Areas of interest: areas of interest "Lai Yue Shopping Center"
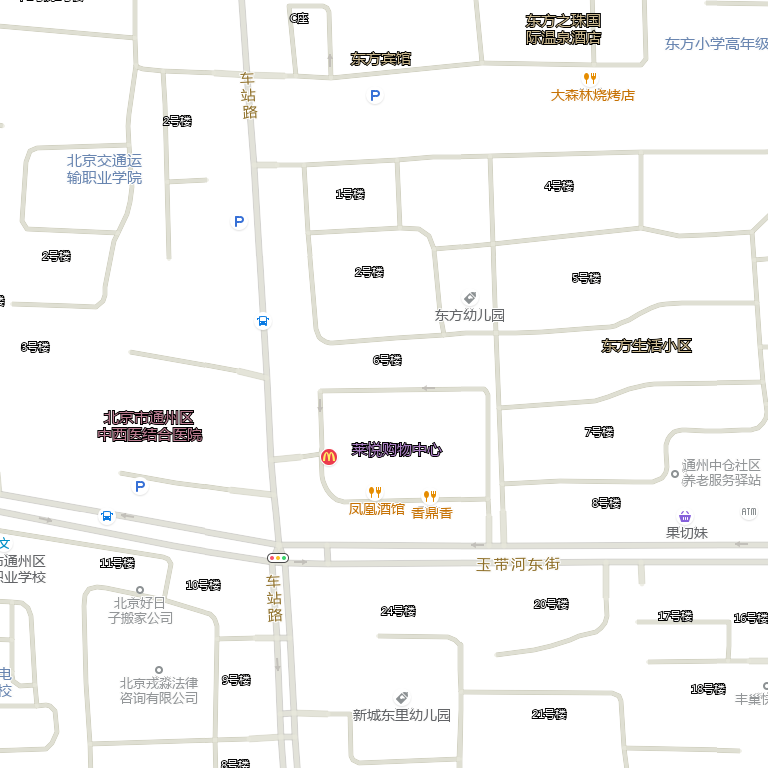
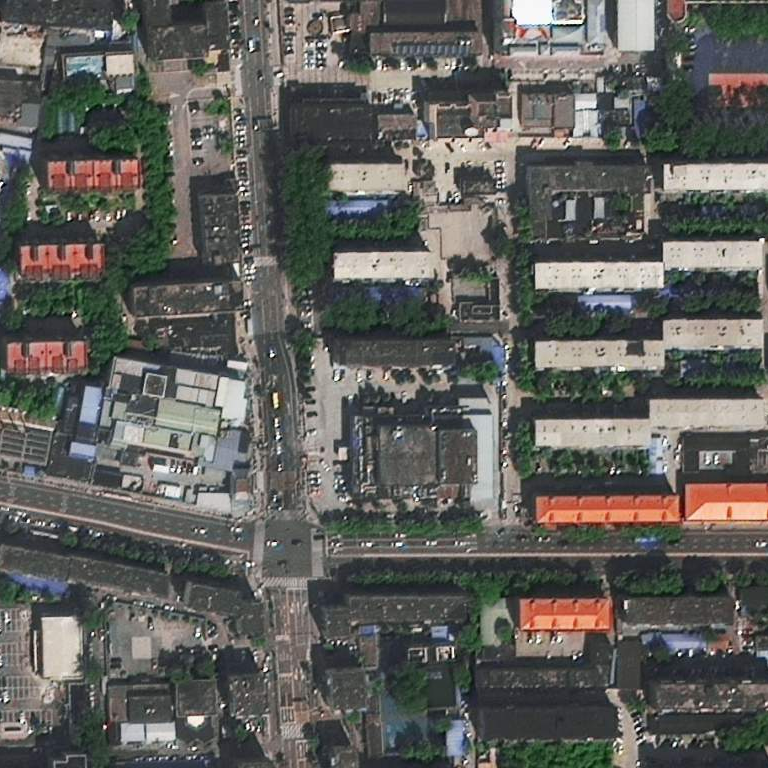